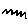
Label: zigzag